Question: I'm instantiating 'ngDialog' like below;
'''
ngDialog.open({
template: 'mod-details',
className: "ngDialog-theme-large",
showClose: false,
closeByDocument: false,
closeByEscape: false,
controller: ['$scope', function($scope) {
// controller logic
$scope.isValid = true;
$scope.orderItem = orderItem;
$scope.countSelection = function() {
var count = 0;
angular.forEach($scope.modifier.menu_modifier_items, function(item){
count += item.selected ? 1 : 0;
});
console.log(item);
return count;
}
}]
});
'''
I then use '$scope.orderItem' with 'ng-repeat' like below;
'''
<div ng-repeat="modifier in orderItem.menu_modifier_groups">
<div class="menu--modifiers-group" modifier="modifier">
<div class="group-title" ng-class="{'group-hasError': !isValid}">
<div class="title-s ng-binding" ng-bind="modifier.name"></div>
<div class="clearfix"></div>
<span class="text-muted ptop5" ng-if="modifier.instruction" ng-bind="modifier.instruction"></span>
</div>
<div class="group-items" ng-if="modifier.max_selection_points > 1 || (modifier.max_selection_points == 1 && modifier.min_selection_points == 0)">
<div ng-repeat="item in modifier.menu_modifier_items" class="modifier-item multiple">
<label for="<%modifier.id + '_' + item.id%>" ng-click="modifierClicked(item)">
<input id="<%modifier.id + '_' + item.id%>"
class="checkbox-branded"
type="checkbox"
name="<%item.name%>"
ng-model="item.selected"
ng-class="{'not-available': !item.available}"
title="<%item.name%>"
value="<%item.id%>"
ng-disabled="!item.selected && countSelection() == modifier.max_selection_points"
ng-click="modifierClicked(item)"
ng-change="modifierSelected(item, false)">
<span class="item-name">
<span ng-bind="item.name"></span>
<span ng-bind="priceDelta(modifier, item)"></span>
</span>
</label>
</div>
</div>
</div>
</div>
</div>
'''
I'm not able to access 'modifier' in 'ng-repeat="modifier in orderItem.menu_modifier_groups"' or 'modifier.menu_modifier_items' in 'ng-repeat="item in modifier.menu_modifier_items"' in my 'countSelection' function
I've attached a screenshot of ng-inspector.

<URL>
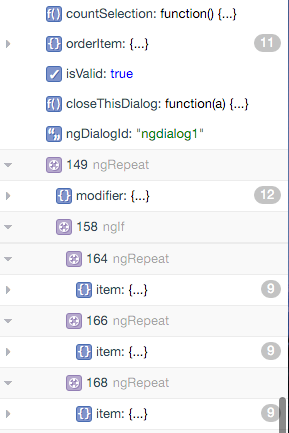
Answer: $scope.modifier is never created into your controller. Your countSelection function can't know which item of the array is being selected this way. One way you could do, is to pass a reference of the array to your function when calling it. Like this:
'''
countSelection(modifier.menu_modifier_items);
'''
And, on the controller:
'''
$scope.countSelection = function(selection) {
var count = 0;
angular.forEach(selection, function(item){
count += item.selected ? 1 : 0;
console.log(item);
});
return count;
}
'''